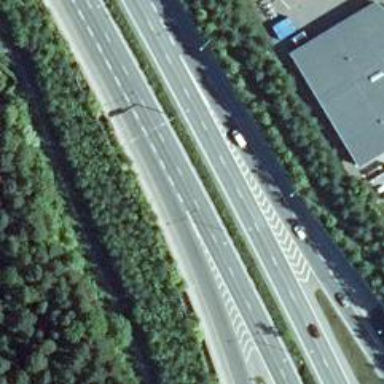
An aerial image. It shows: Motorway junction.